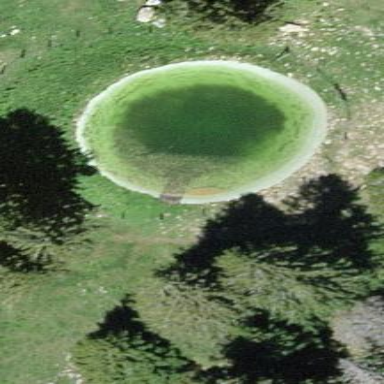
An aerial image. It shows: Peaceful pond surrounded by nature.